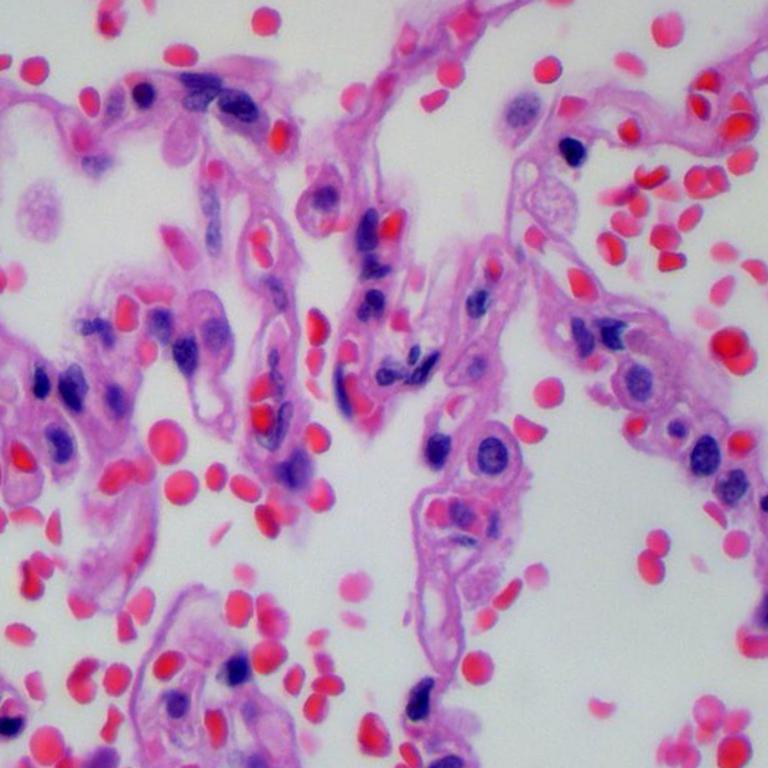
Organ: lung
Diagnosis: benign